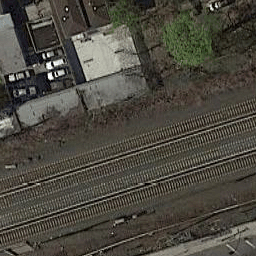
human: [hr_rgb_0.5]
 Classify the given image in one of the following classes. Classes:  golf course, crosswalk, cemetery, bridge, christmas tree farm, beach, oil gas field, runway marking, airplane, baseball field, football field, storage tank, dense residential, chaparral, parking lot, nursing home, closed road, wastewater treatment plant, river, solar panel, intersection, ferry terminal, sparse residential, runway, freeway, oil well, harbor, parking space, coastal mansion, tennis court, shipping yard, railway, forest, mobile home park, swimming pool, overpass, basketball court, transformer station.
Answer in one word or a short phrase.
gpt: railway